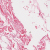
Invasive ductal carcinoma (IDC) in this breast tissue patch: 0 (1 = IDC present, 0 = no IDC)